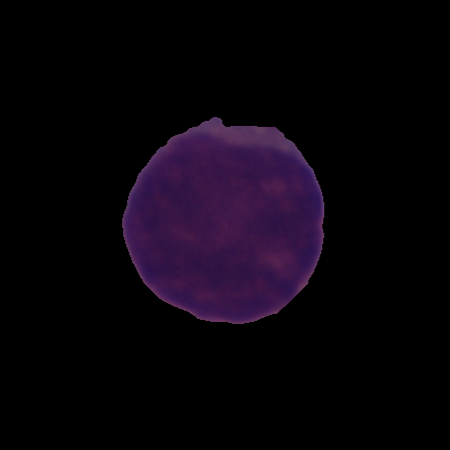
Label: cancer